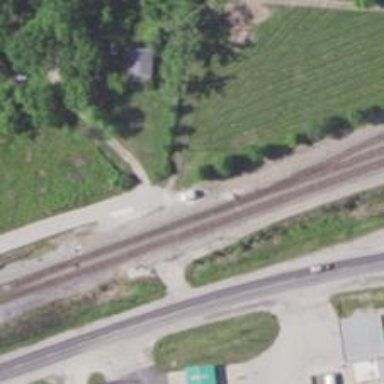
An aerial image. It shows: Railway crossover.